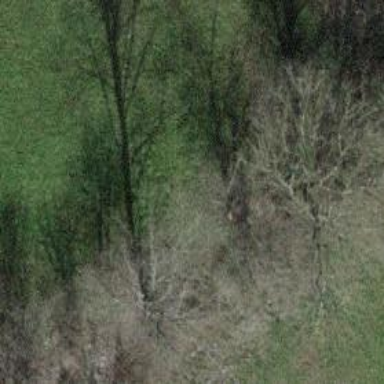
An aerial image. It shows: Forest area.